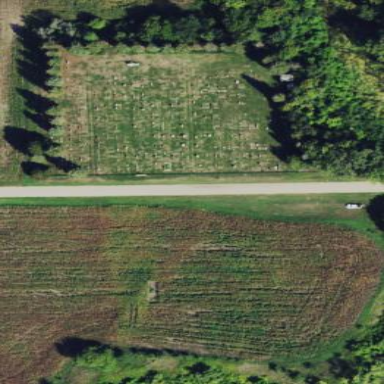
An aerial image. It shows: Graveyard.